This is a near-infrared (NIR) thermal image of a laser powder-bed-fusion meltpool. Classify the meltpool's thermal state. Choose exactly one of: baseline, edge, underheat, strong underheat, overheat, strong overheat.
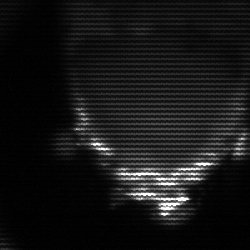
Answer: edge